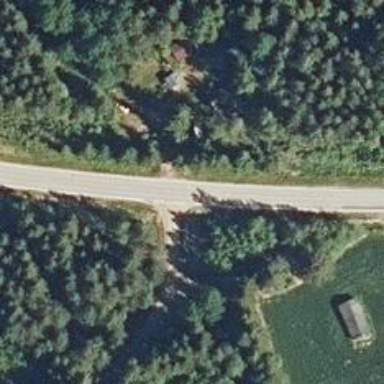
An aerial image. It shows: Unclassified road.